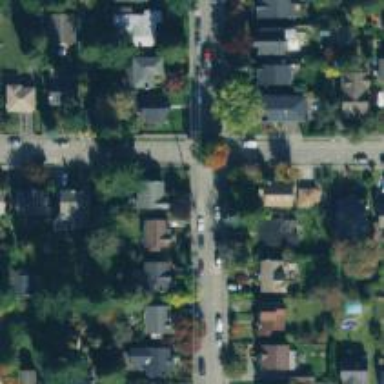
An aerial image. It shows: Residential road with separate sidewalk.